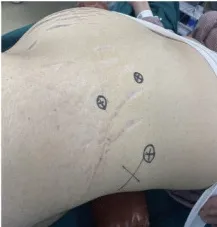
Clinical manifestations of CS with OAPS and severe PE during pregnancy. Surgical posture of patients undergoing laparoscopic adrenalectomy.
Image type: medical_photograph (skin_photograph)